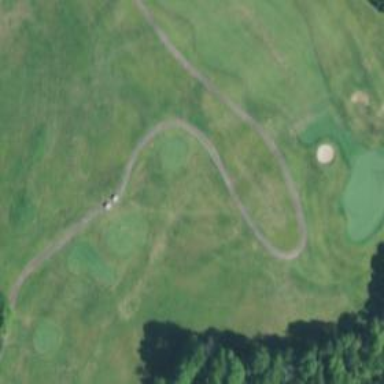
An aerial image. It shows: Path for both roads and golfers.